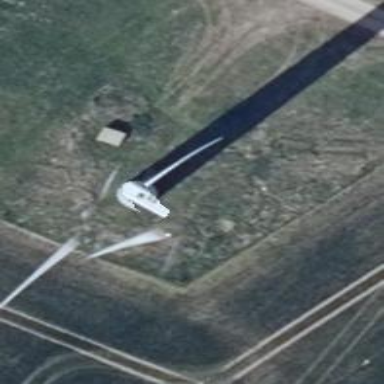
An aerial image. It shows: Wind generator powered by Vestas horizontal axis wind turbine.